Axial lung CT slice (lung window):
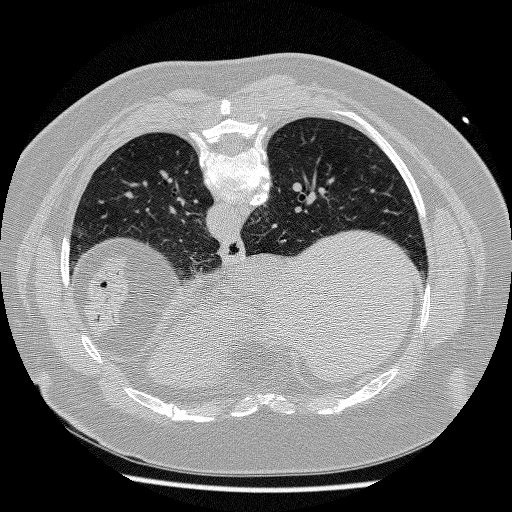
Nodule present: no